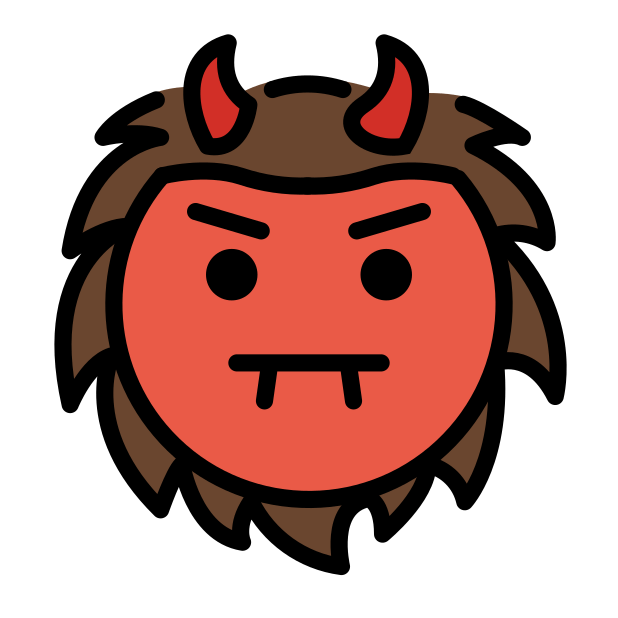
ogre